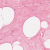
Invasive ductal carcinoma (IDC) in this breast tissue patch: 0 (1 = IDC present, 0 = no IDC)